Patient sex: M
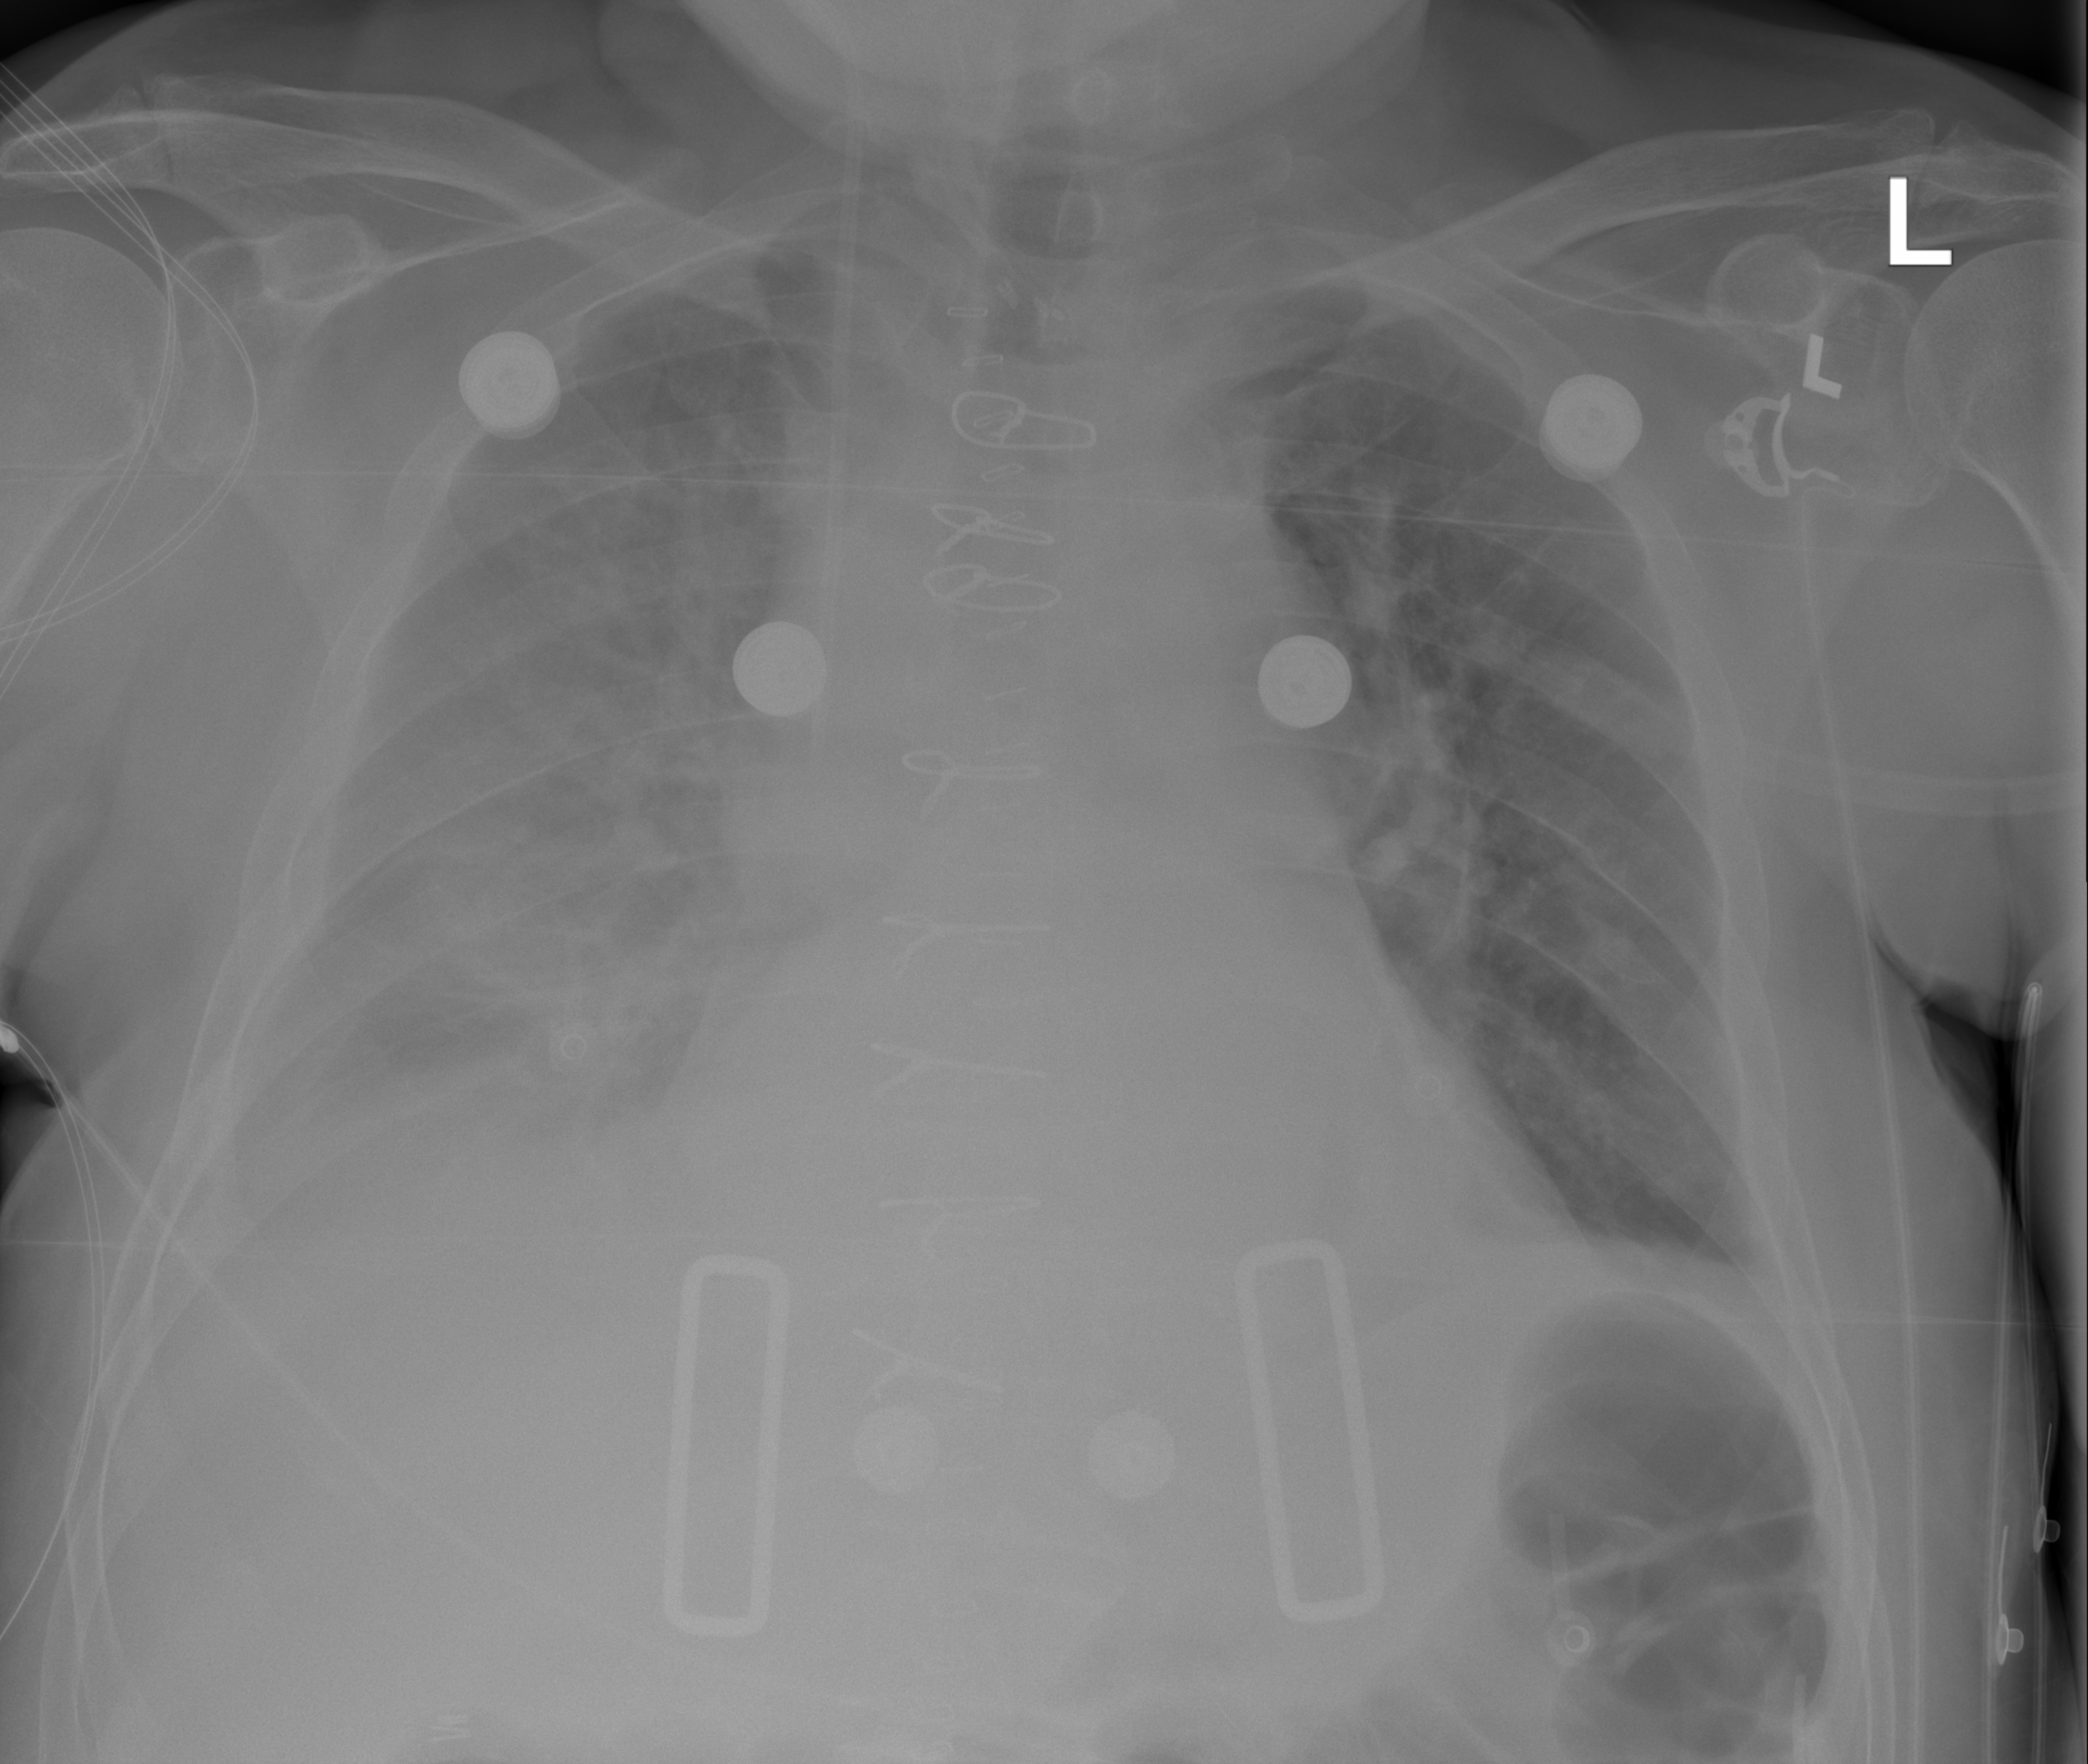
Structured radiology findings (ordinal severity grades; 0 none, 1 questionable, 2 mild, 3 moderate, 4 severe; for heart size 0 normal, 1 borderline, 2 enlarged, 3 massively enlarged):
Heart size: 2
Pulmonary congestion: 2
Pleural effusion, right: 3
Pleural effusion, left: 2
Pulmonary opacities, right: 0
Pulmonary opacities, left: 2
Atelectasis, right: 2
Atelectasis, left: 2